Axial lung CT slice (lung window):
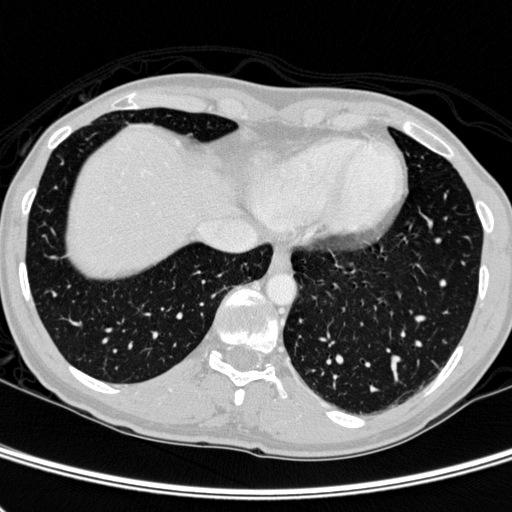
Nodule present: no